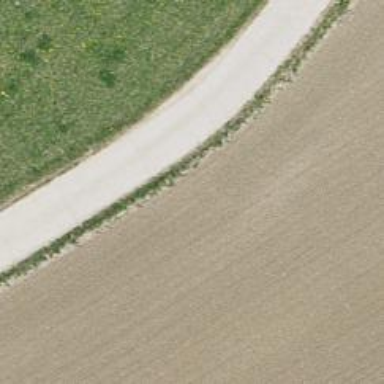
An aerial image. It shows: Track with grade1 tracktype.